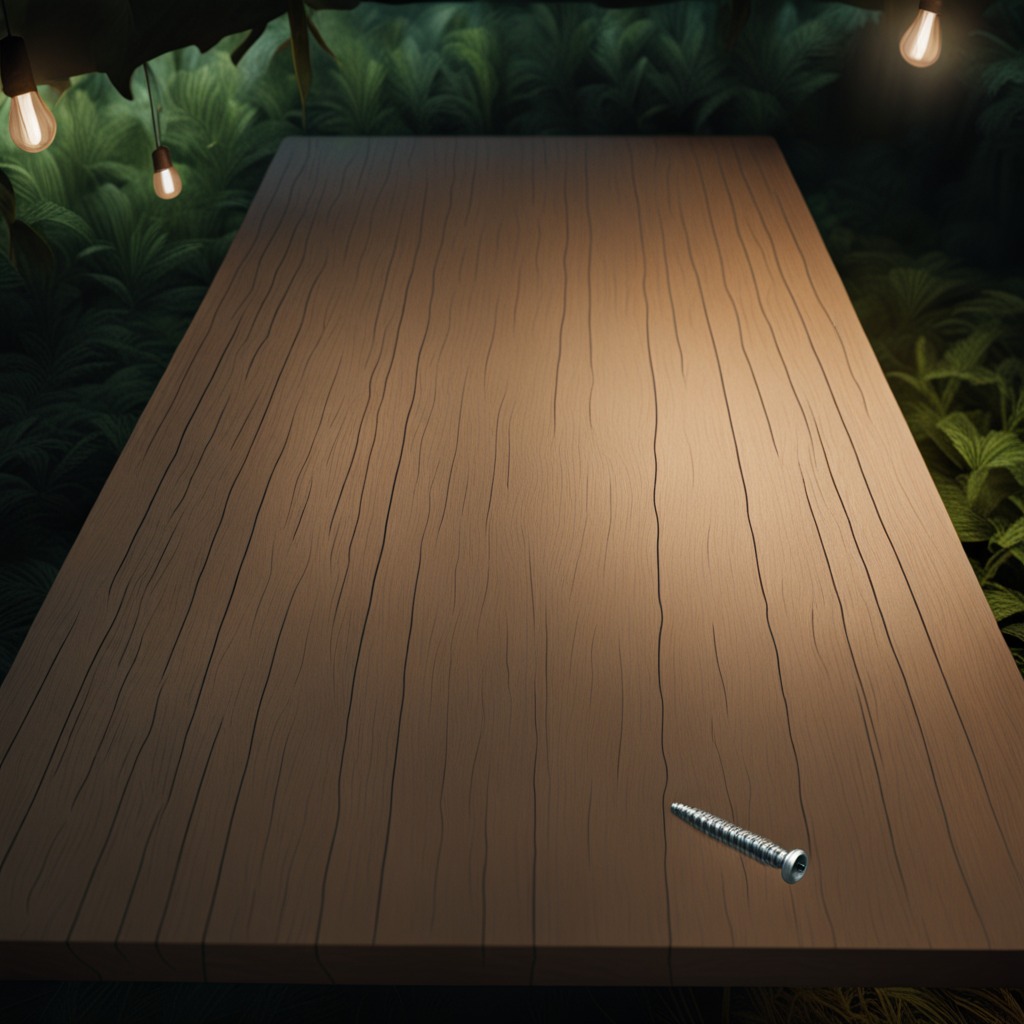
A metal screw lies on a wooden table inside a jungle field workshop tent at night.